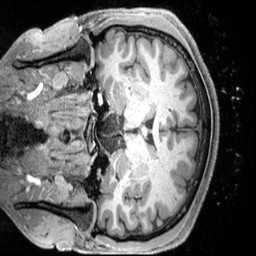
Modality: T1w
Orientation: coronal
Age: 26
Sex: male
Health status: healthy
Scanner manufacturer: siemens
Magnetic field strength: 3 T
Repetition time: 2.4 s
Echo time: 0.00222 s